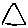
Label: triangle